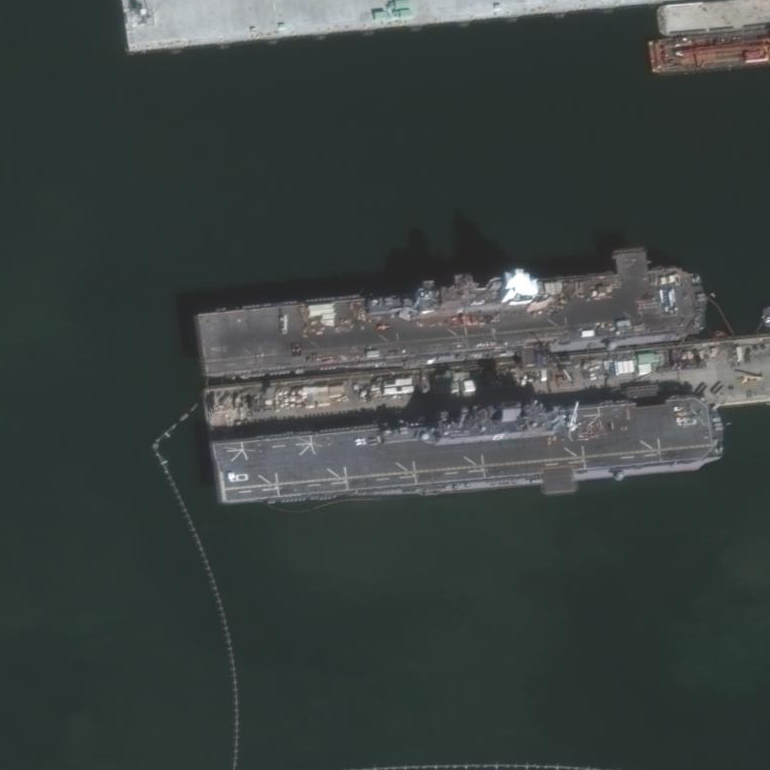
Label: assault